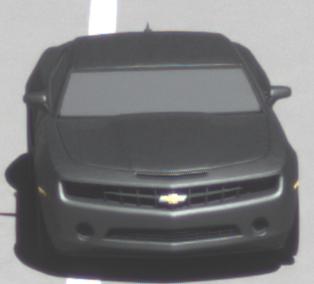
Make: Chevrolet
Model: Camaro Cabriolet 6.2 V8
Detailed model: Camaro (V) Coupé
Model produced from: 2011/09
Model produced until: 2014/02
Doors: 2
Color: gray
Road condition: wet road
Daytime: midday
Contrast: medium contrast